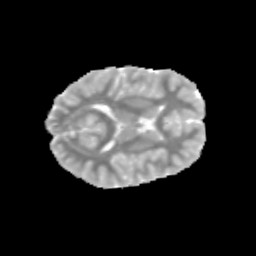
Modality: MD
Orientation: axial
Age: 10
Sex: male
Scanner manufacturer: siemens
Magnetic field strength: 3 T
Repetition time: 3.8 s
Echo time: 0.07 s